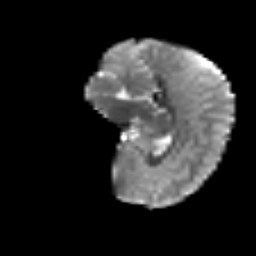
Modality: T2w
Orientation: sagittal
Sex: female
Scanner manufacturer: siemens
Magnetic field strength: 3 T
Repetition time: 5 s
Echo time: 0.071 s